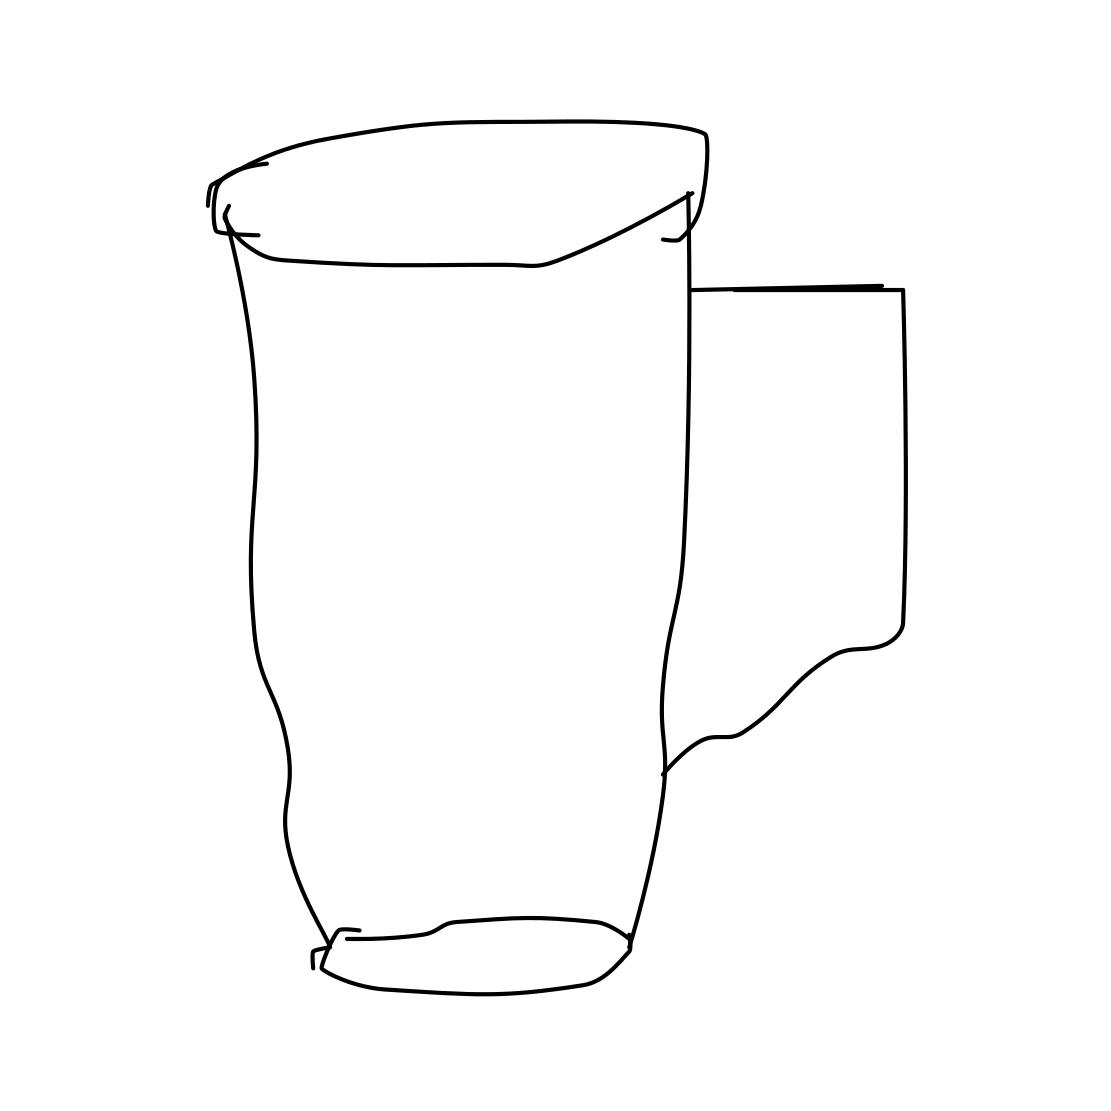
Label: beer-mug